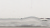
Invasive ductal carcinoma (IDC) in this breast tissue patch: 0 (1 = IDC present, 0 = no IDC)